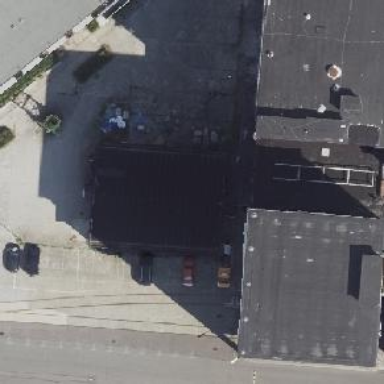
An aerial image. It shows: Commercial building.